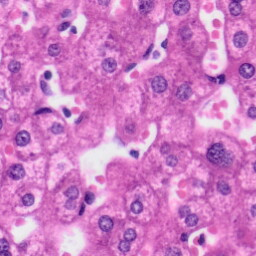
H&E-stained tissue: Liver